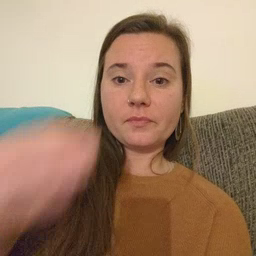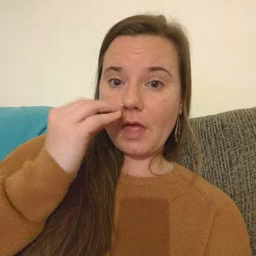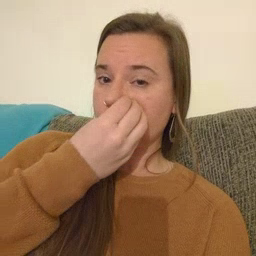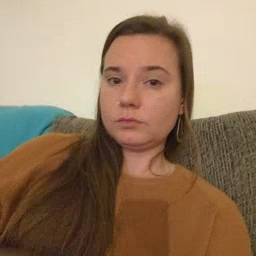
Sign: flower